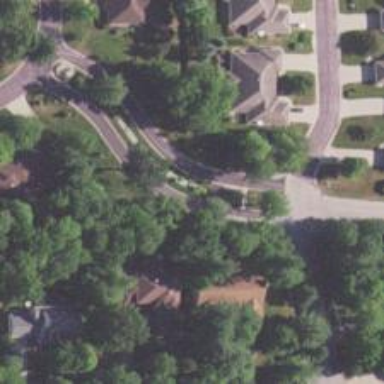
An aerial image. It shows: Residential road.